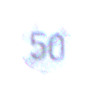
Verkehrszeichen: EndeGeschwindigkeit50
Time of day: SunriseSunset
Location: Outdoor (Nature)
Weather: PartlyCloudy
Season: NotSpecified
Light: Natural